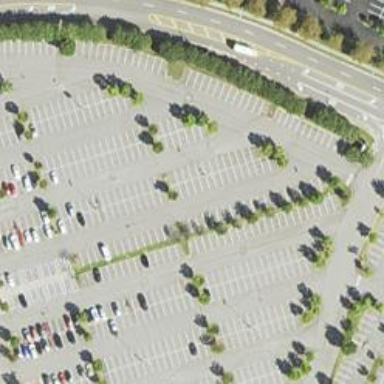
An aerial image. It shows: Parking area.